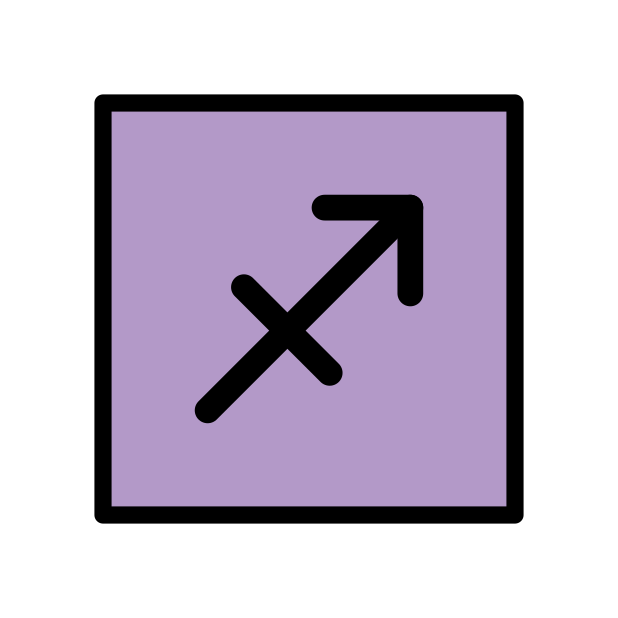
Emoji: ♐
Name: sagittarius
Unicode: 0x2650